Question: Been loving the new ggplot module in Python but I haven't been able to format my y labels as percent instead of decimals. The below code produces the following image. Note that the labels = 'percent' code does not produce the intended format.
'''
plot = ggplot(aes(x='Date', y='return', color='Stocks'),data=rx) +geom_line() +scale_x_date(breaks=date_breaks('1 day'), labels='%b %d %Y') +scale_y_continuous(labels= 'percent') +ylab('Cumulative Return') + ggtitle('S&P Sector Performance')
'''

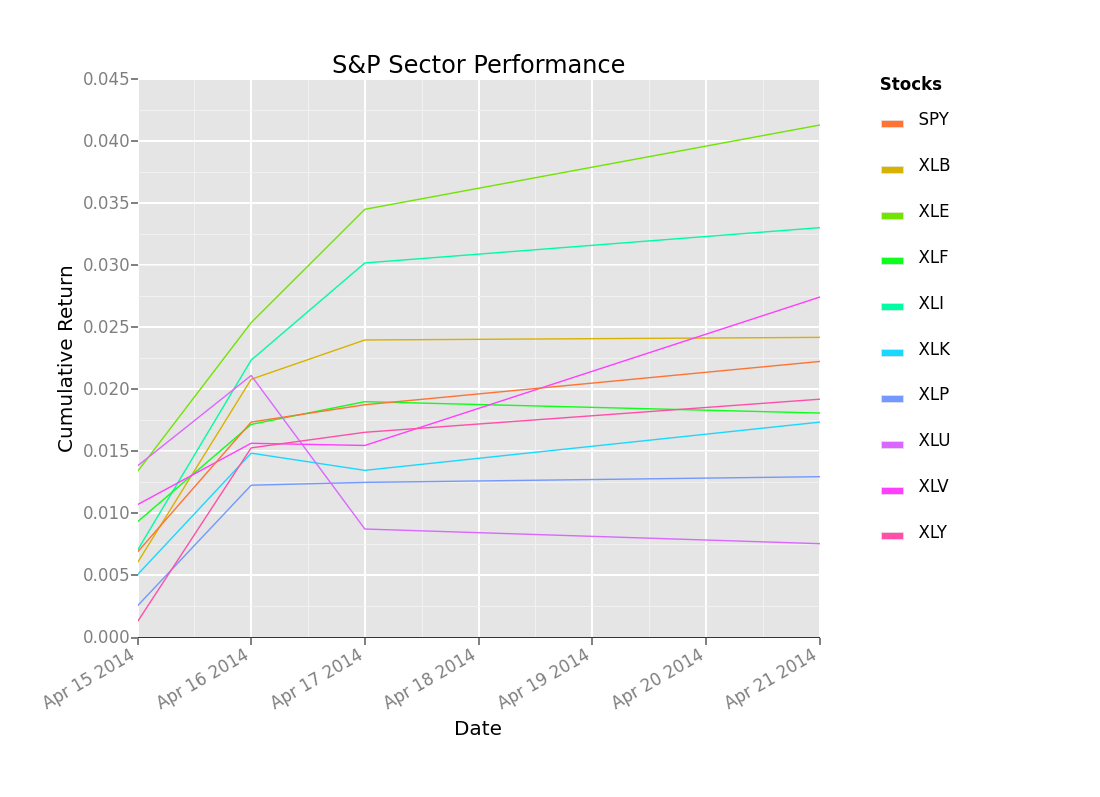
Answer: This is now available in version 0.5.3 (I just pushed this).
'''
>>> from ggplot import *
>>> import numpy as np
>>> import pandas as pd
>>> df = pd.DataFrame({ "x": np.arange(0, 10), "y": np.arange(0, 1, 0.1) })
>>> ggplot(df, aes(x='x', y='y')) +... geom_point() +... scale_y_continuous(labels='percent')
'''